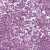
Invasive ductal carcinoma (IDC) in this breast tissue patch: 1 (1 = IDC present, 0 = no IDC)